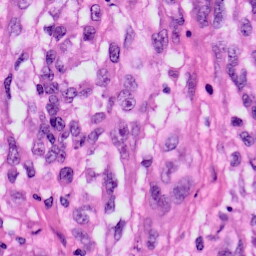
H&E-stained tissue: Skin